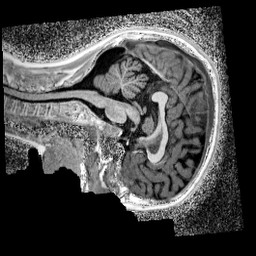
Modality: UNIT1_denoised
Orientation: sagittal
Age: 10
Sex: male
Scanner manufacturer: siemens
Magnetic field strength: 3 T
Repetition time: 4 s
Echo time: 0.00299 s